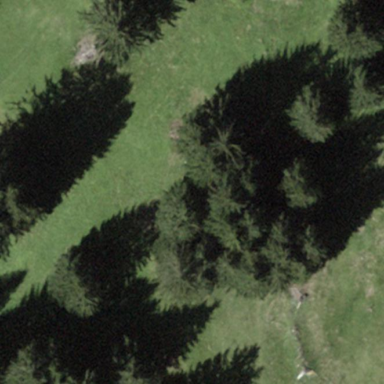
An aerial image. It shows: Forest with mixed leaf types and cycles.